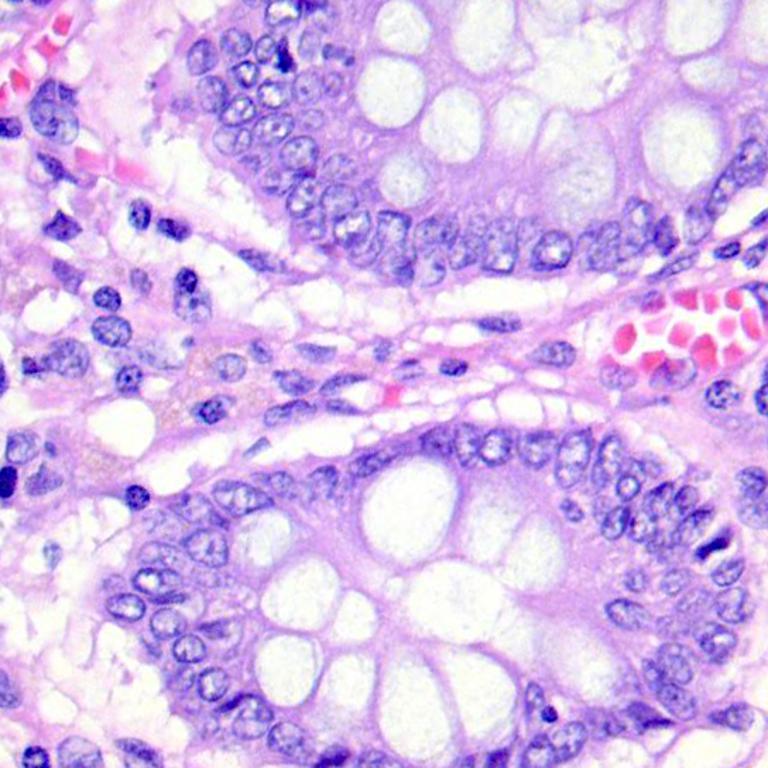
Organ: colon
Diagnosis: benign